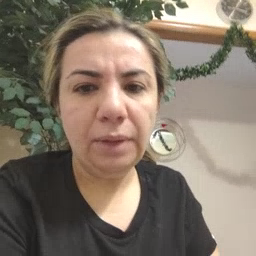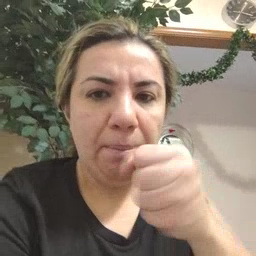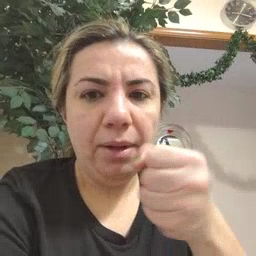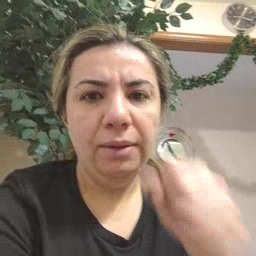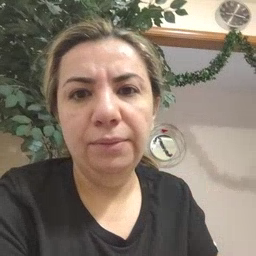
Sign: make